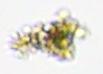
Label: Detritus